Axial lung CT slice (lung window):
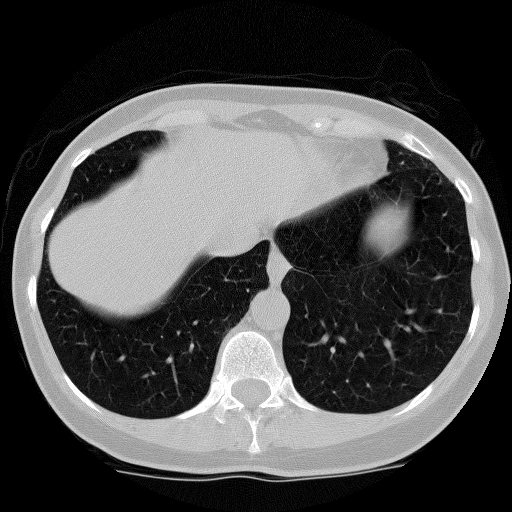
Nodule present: no